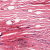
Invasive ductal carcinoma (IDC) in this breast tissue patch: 0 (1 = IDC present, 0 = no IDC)